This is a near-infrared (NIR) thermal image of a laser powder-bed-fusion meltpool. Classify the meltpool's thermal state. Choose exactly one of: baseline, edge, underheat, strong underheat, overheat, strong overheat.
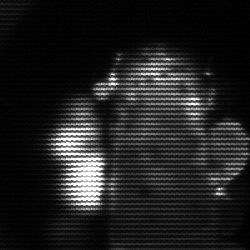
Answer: strong underheat